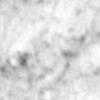
Label: no_change